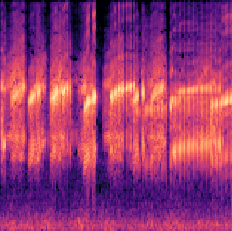
Sound class: Frog